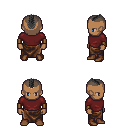
a pixel art fantasy rpg character, male body template, human, dark skin, maroon long-sleeve shirt, robe skirt, gray short mohawk hairstyle, leather bracers, brown shoes, four views (front, back, left, right), 2x2 character sprite sheet, small pixel art, hard edges, no anti-aliasing